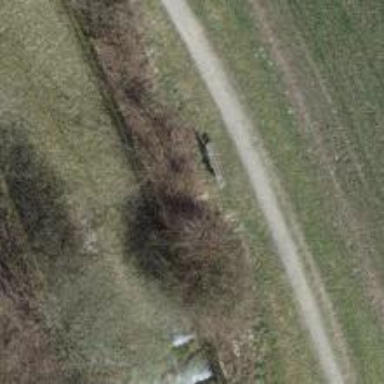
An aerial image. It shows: Bench for seating.